Aerial crown-view tile of a tropical tree (Barro Colorado Island, Panama), acquired 20250818:
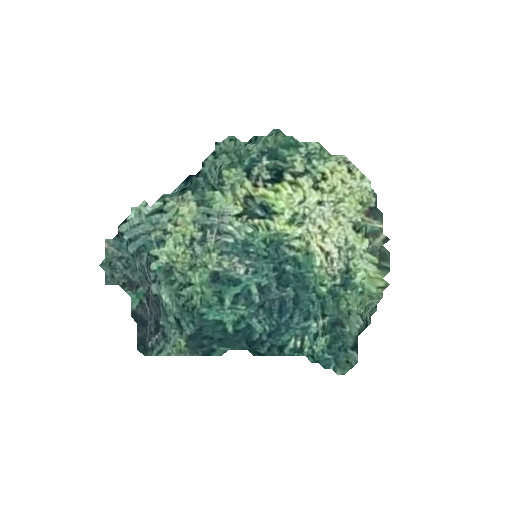
Species: Dendropanax arboreus
GBIF accepted scientific name: Dendropanax arboreus
Crown area: 70.534 m²